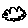
Label: cloud